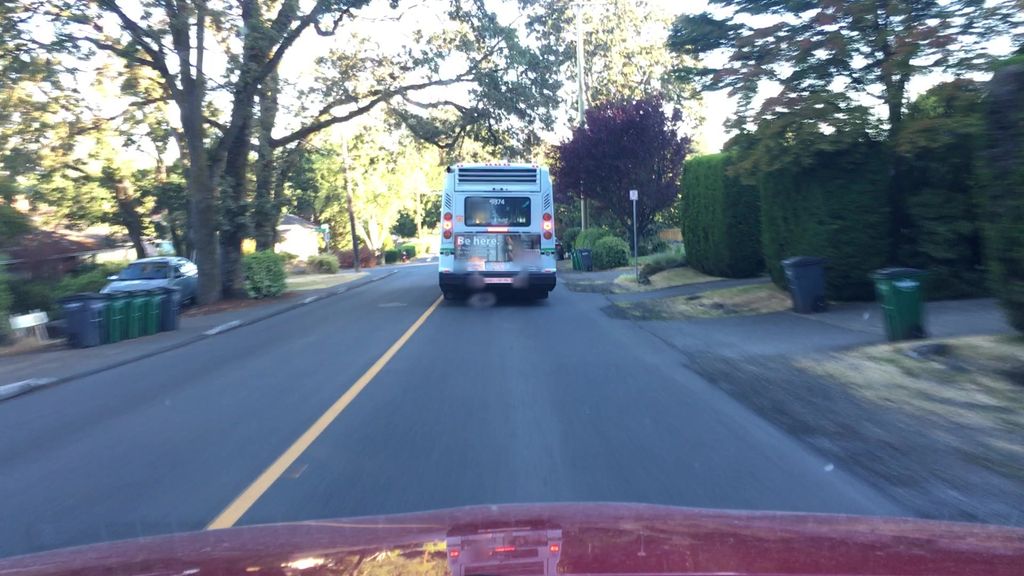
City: victoria